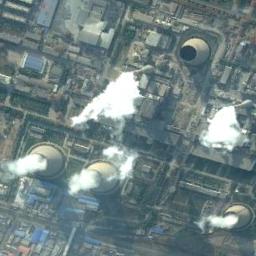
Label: thermal_power_station